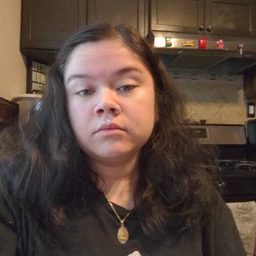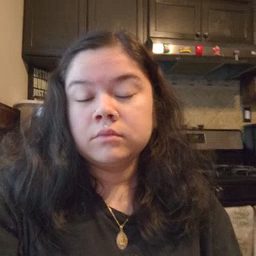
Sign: sun